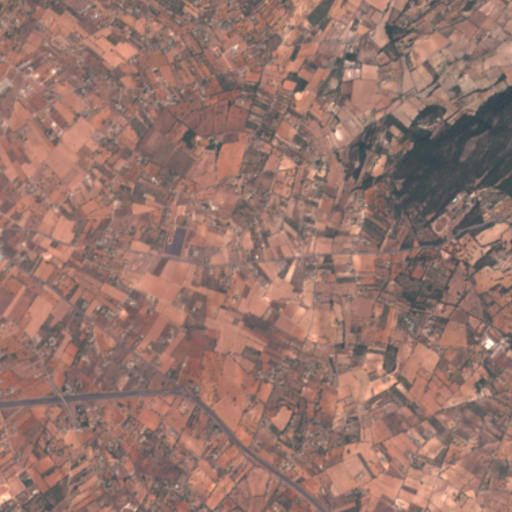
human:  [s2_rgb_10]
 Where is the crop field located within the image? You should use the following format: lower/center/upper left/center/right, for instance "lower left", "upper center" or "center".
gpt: The crop field is located in the upper center of the image.
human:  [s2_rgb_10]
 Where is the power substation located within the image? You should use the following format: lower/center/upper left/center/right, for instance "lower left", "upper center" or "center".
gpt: The power substation is located in the upper left of the image.
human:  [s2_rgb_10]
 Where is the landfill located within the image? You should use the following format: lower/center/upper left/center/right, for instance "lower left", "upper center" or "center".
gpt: There is no landfill in the image.